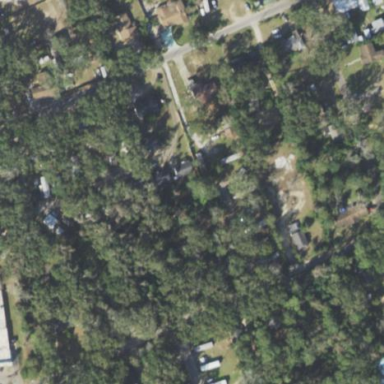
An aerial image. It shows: This residential area consists of single-family homes.